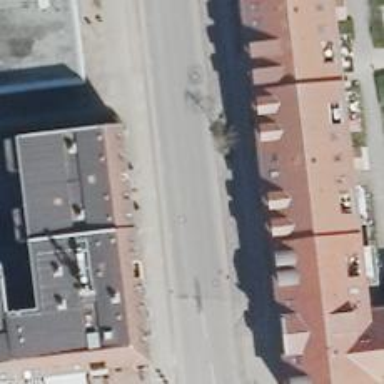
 there is sidewalk. The surface of the parking lane on the right is sett."